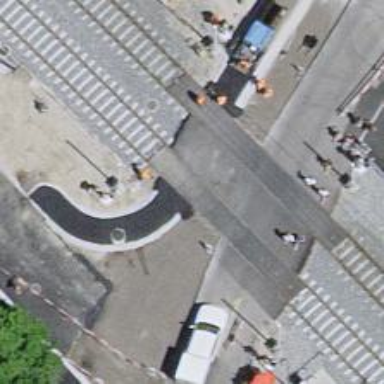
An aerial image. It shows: Level crossing with double half barrier.